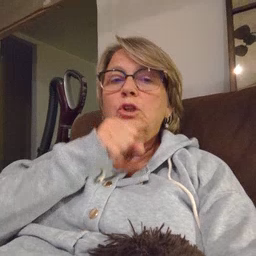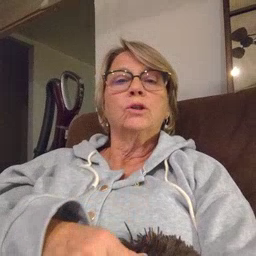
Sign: orange